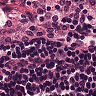
Metastatic tissue present: no